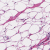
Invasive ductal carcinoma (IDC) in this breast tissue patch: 0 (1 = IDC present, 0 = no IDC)